Question: I know I can find the total number of lines of a 'UILabel' with '.numberOfLines' but how can I retrieve and edit the value say on line 2.
Example:

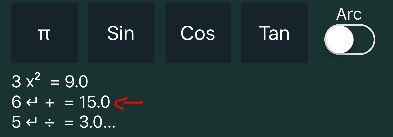
Answer: Assuming from your screen shot that each line is separated by a newline character you can split the text based on that.
Here is an example in Swift 3:
'''
if let components = label.text?.components(separatedBy: "
"), components.count > 1 {
let secondLine = components[2]
let editedSecondLine = secondLine + "edited"
label.text = label.text?.replacingOccurrences(of: secondLine, with: editedSecondLine)
}
'''
You should make sure there is a value at whatever index your interested in. This example makes sure that there are more than a single component before retrieving the value.
You can then replace the second line with your edited line.
Hope that helps.